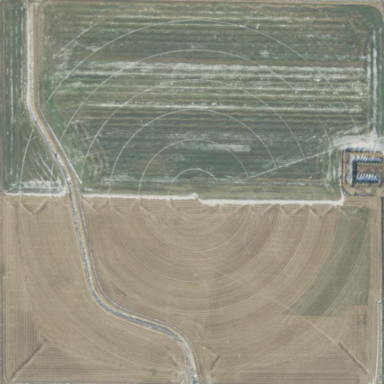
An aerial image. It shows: Farmland with pivot irrigation system.